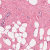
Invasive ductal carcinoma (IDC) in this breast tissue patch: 0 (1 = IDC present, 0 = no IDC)